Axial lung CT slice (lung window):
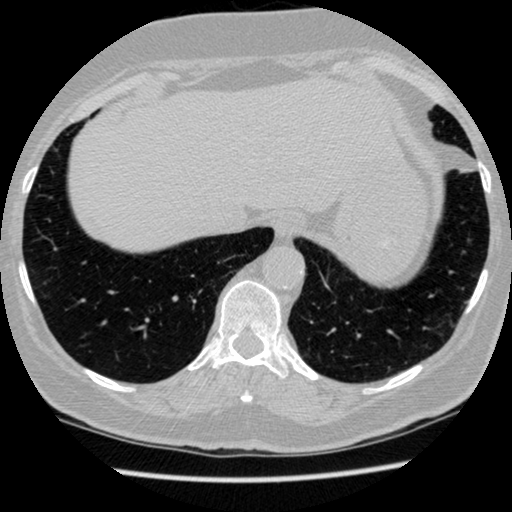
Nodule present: no